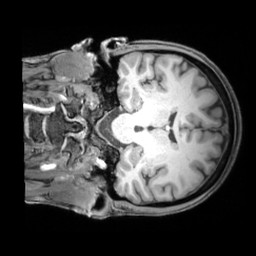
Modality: T1w
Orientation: coronal
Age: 52
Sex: female
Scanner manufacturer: siemens
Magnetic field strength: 3 T
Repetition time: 1.97 s
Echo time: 0.00206 s